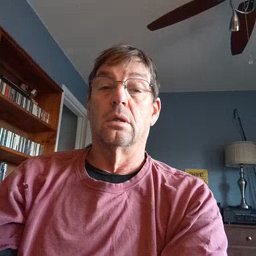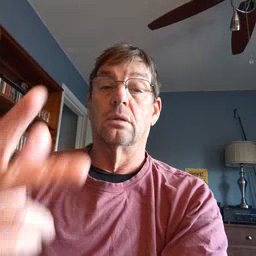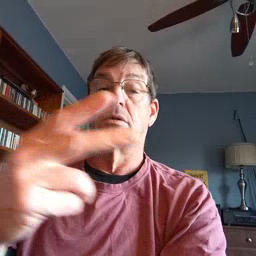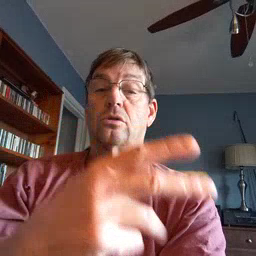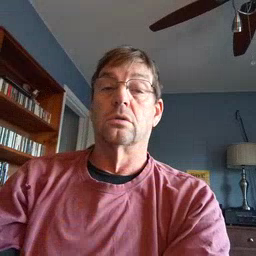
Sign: scissors